Interaction volume radius: 5 \u00c5
Interaction volume height: 10 \u00c5
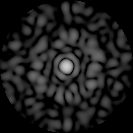
Disorder parameter: 0.8399